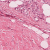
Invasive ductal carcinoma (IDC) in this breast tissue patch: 1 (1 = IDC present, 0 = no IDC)